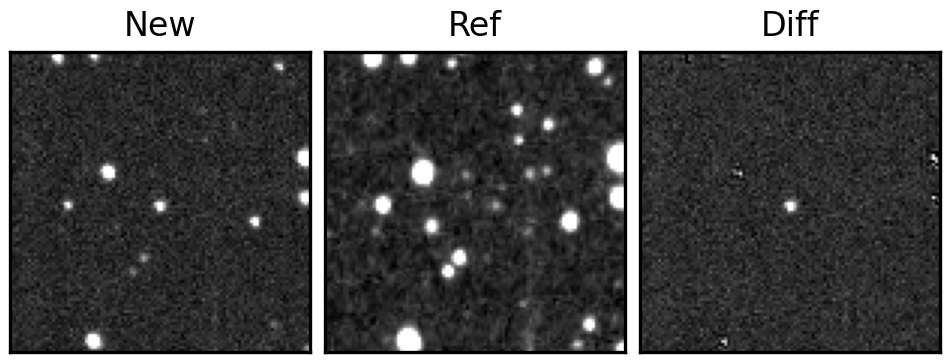
Label: real